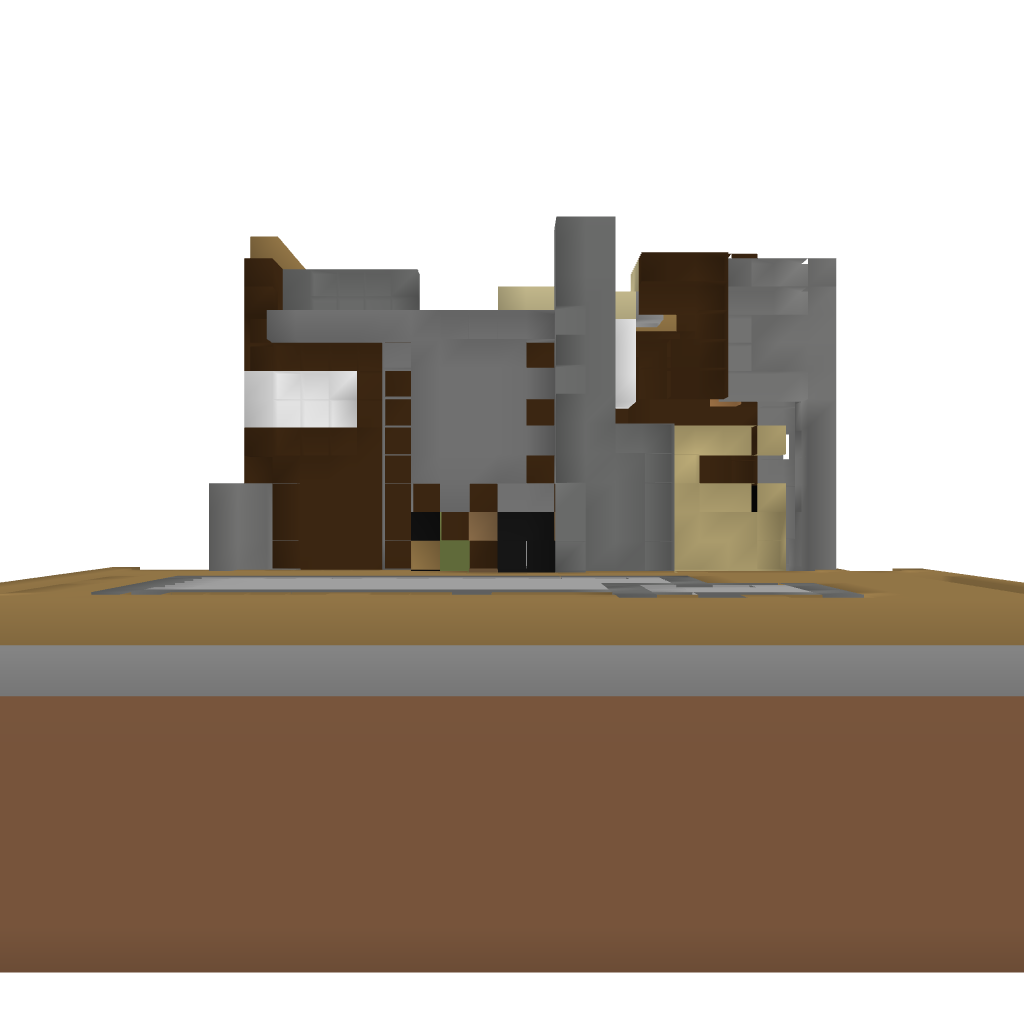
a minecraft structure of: Ultimate Modern House #2